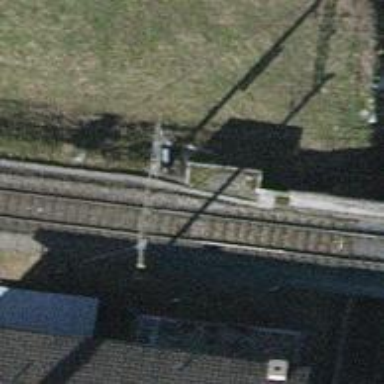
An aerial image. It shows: Railway bridge with electrified tracks and single rail.